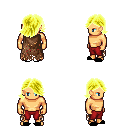
a pixel art fantasy rpg character, male body template, human, tanned skin, brown tattered cape, red pants, gold swoop hairstyle, black slippers, four views (front, back, left, right), 2x2 character sprite sheet, small pixel art, hard edges, no anti-aliasing